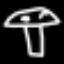
Label: mushroom